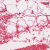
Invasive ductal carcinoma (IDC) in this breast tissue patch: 0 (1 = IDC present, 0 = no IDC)